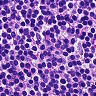
Metastatic tissue present: no